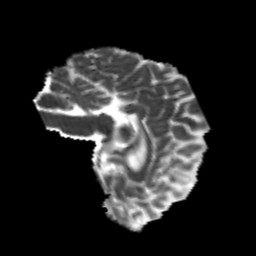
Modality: MD
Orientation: sagittal
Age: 21
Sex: female
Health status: healthy
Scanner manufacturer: philips
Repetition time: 7.393 s
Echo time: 0.08599 s